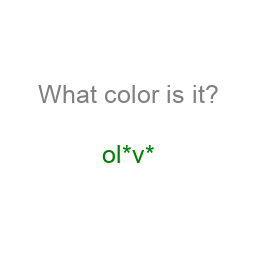
Color: green
Color name shown: olive
Background color: white
Question text color: gray